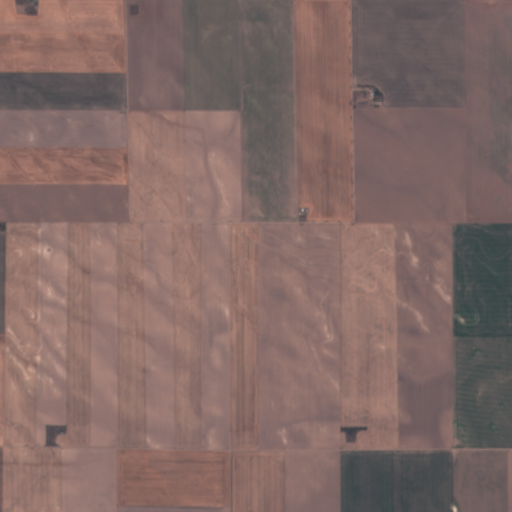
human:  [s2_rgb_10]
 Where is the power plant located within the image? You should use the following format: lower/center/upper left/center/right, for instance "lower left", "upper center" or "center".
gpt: There is no power plant in the image.